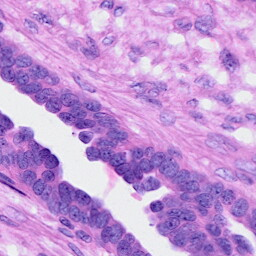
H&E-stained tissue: Ovarian